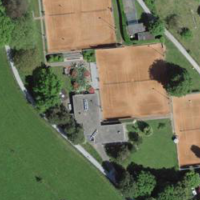
EUNIS habitat code: 53
Species observed at this site:
Geum rivale
Tozzia alpina
Lysimachia vulgaris
Cephalanthera longifolia